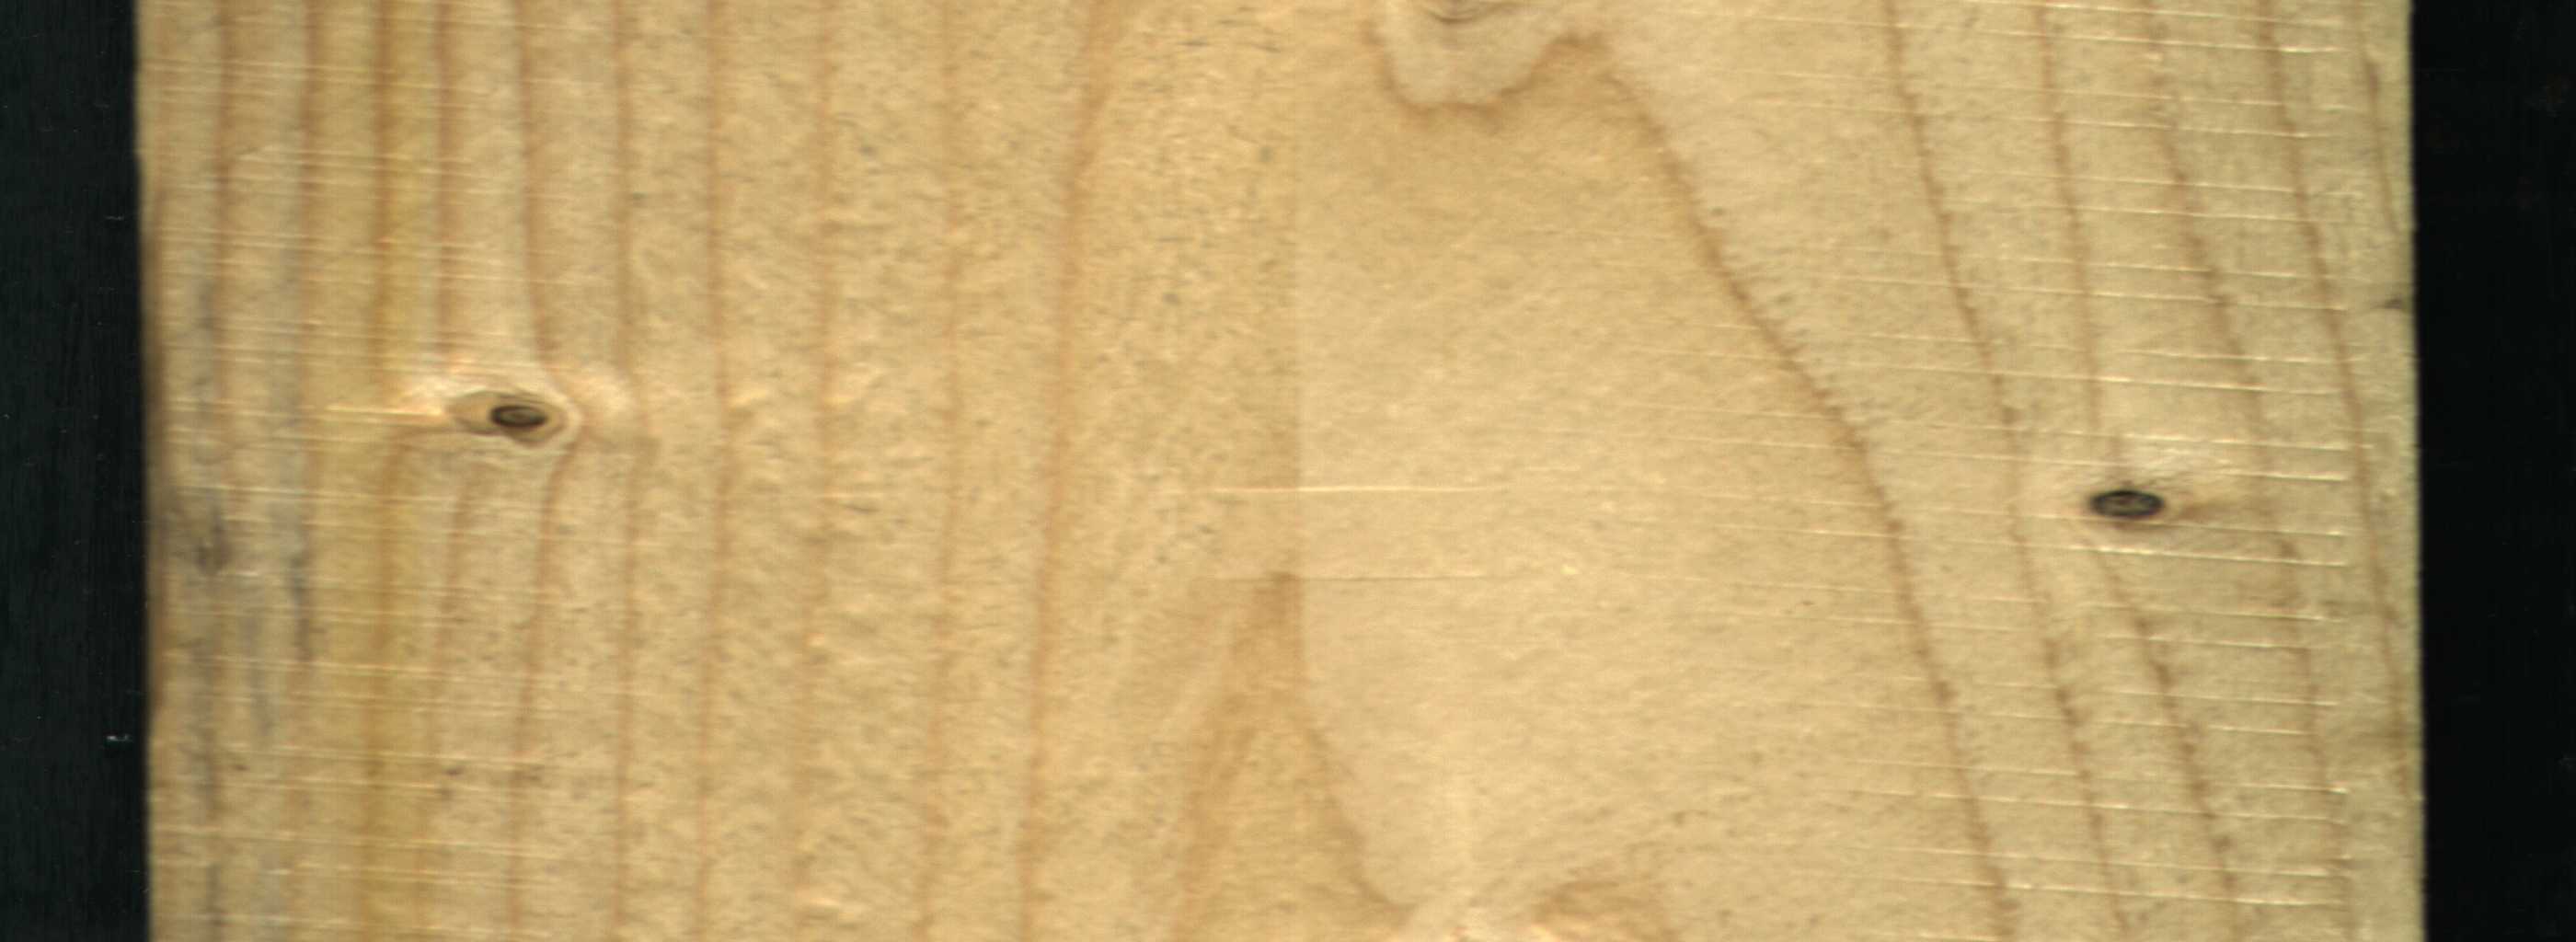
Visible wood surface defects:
Dead_Knot
Live_Knot